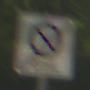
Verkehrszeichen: EndeEingeschraenktesHalteverbotZone
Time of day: Midday
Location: Outdoor (RoadRail)
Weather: Clear
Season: NotSpecified
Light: Natural